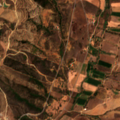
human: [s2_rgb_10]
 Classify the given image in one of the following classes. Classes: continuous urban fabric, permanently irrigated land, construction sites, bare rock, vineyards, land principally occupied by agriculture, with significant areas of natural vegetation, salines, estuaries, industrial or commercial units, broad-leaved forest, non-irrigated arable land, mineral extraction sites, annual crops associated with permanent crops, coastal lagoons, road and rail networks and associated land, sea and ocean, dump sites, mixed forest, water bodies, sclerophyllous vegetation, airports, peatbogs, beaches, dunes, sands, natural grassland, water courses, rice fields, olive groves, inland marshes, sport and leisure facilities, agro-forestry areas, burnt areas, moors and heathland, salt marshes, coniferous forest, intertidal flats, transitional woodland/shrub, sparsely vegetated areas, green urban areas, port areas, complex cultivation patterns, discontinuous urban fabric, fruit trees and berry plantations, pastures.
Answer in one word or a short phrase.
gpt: non-irrigated arable land, land principally occupied by agriculture, with significant areas of natural vegetation, transitional woodland/shrub